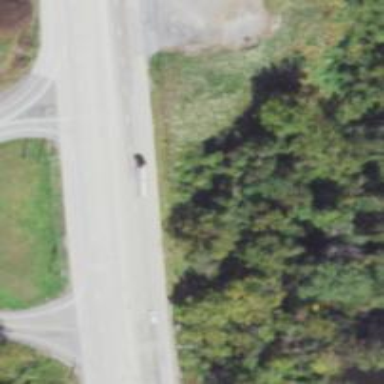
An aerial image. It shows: This image shows trunk highway that functions as expressway.